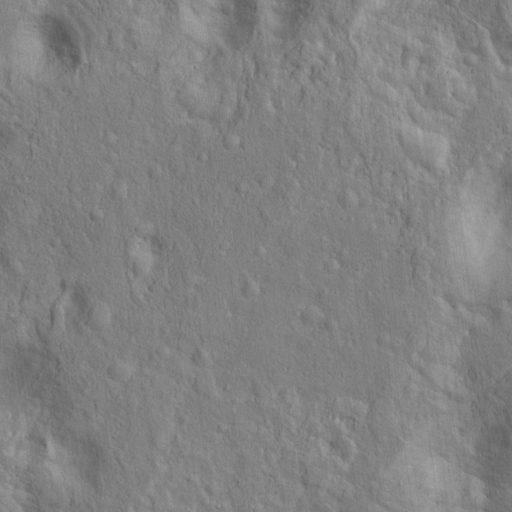
Classes present: Background, Cone